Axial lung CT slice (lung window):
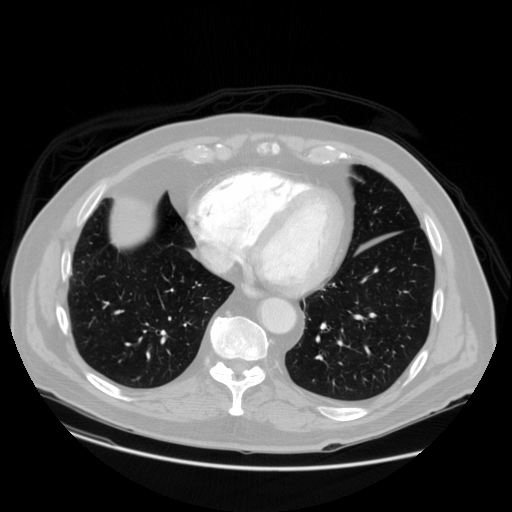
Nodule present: no